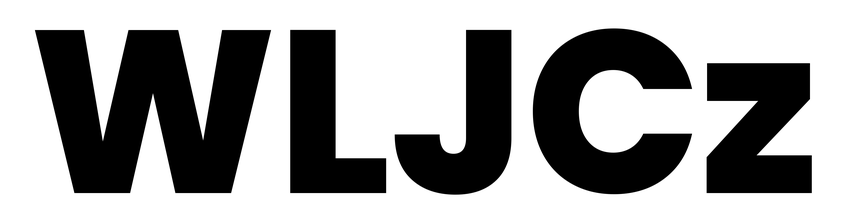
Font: Poppins-ExtraBold